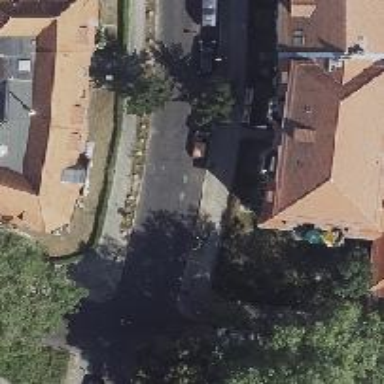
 with the left sidewalk surface made of sett. There is parallel parking lane on the left side of the road."